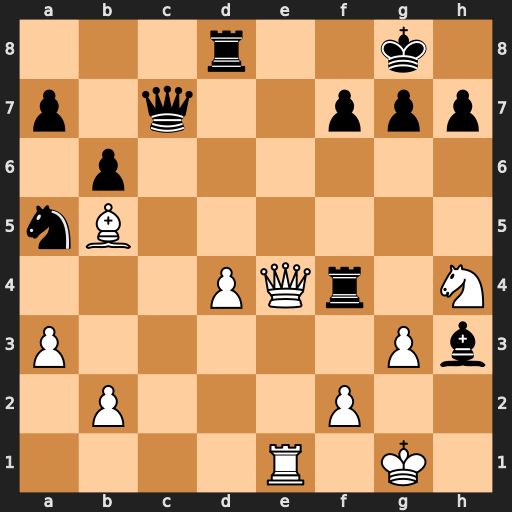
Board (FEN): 3r2k1/p1q2ppp/1p6/nB6/3PQr1N/P5Pb/1P3P2/4R1K1
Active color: w
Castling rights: -
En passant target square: -
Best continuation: Qe8+ Rxe8 Rxe8#